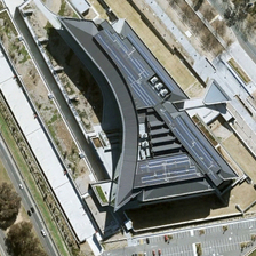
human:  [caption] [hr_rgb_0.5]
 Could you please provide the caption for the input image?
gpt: The bar next to the Grace Pies Convention Center is surrounded by streets.

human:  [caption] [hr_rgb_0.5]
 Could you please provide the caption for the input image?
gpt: The bar next to the Grey Spike Convention Center is surrounded by roads.

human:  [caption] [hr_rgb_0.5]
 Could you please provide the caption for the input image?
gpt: Under the gray conference center, there were several people and several cars.

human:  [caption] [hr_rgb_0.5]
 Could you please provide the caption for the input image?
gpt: The bar in the gray center of the conference is surrounded by a highway.

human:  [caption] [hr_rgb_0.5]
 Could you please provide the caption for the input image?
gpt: Several people and several cars were under the gray conference center.